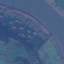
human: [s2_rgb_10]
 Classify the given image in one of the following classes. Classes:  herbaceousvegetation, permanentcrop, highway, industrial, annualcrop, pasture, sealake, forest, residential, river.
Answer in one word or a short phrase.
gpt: River